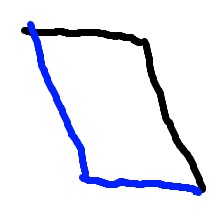
Shape: parallelogram